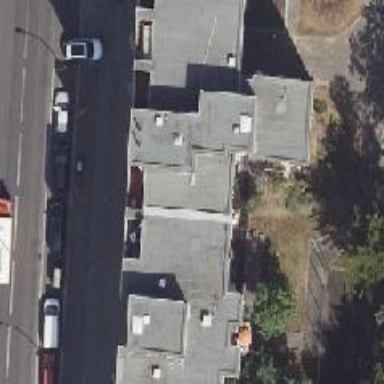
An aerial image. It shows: Building consisting of apartments.